Field crop: maize
Growth stage: 2
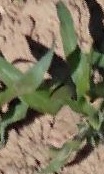
Species: maize